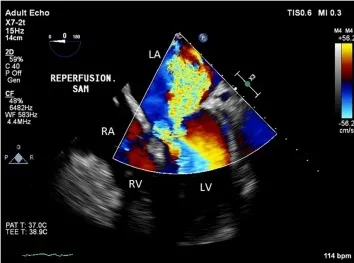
(C) Postreperfusion 2D TEE midesophageal modified five-chamber view with color flow Doppler, demonstrating severe posterolateral mitral regurgitation caused by systolic anterior motion of the anterior mitral valve leaflet. LV, left ventricle; RV, right ventricle; LA, left atrium; RA, right atrium; A2, second segment of the anterior mitral valve leaflet; P2, second segment of the posterior mitral valve leaflet; S, interventricular septum; Arrow, coaptation defect between the mitral leaflets.
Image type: radiology (ultrasound)